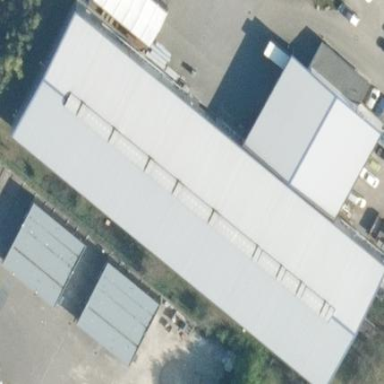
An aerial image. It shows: Industrial building.